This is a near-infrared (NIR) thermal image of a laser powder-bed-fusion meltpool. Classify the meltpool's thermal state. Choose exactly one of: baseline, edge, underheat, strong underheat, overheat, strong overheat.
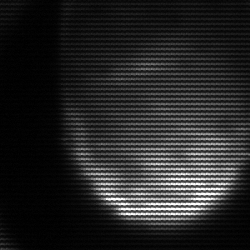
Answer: edge